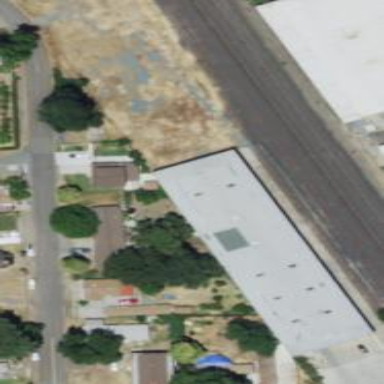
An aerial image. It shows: Warehouse building.